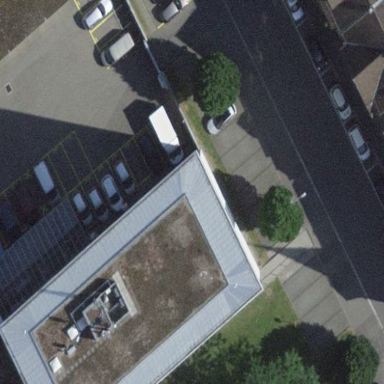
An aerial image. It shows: Police building.